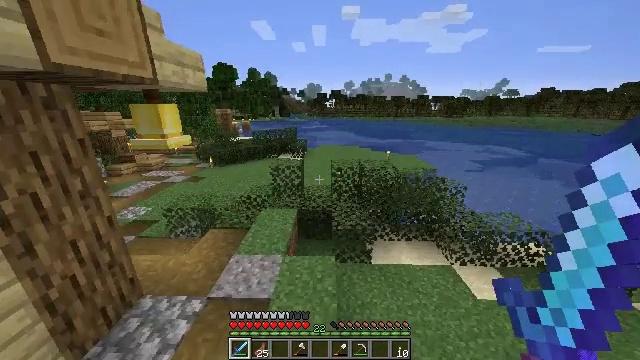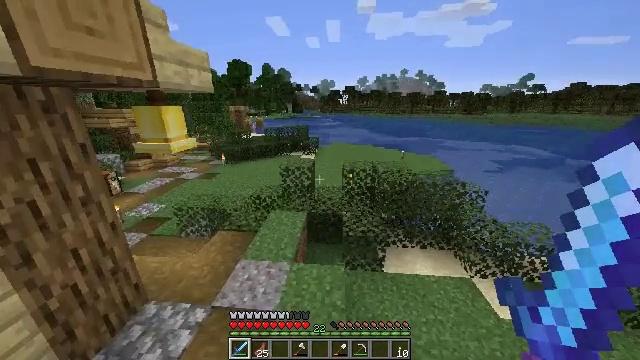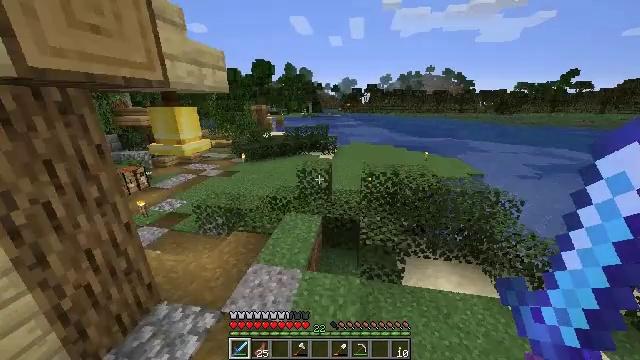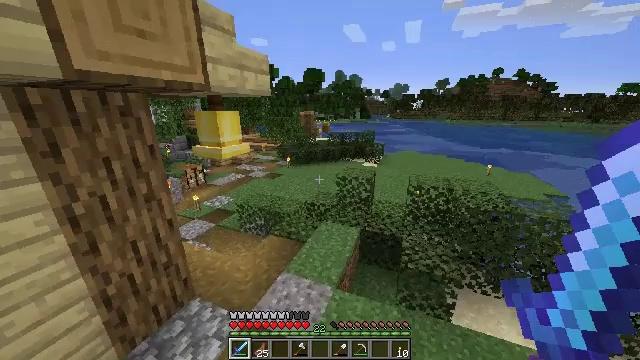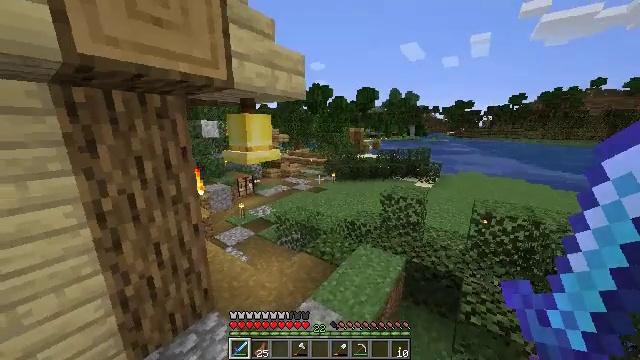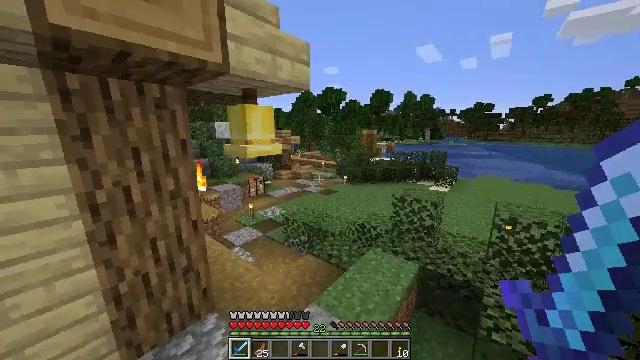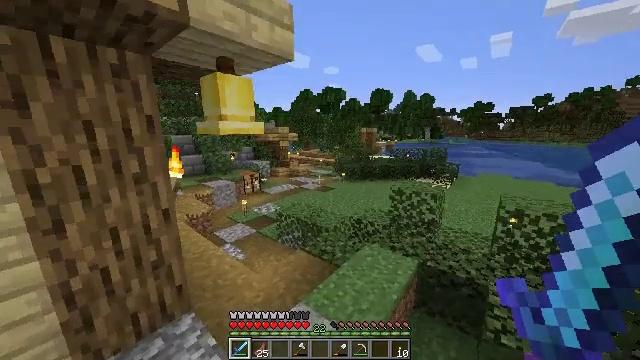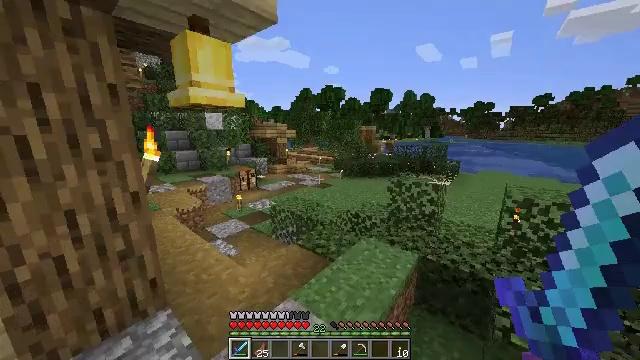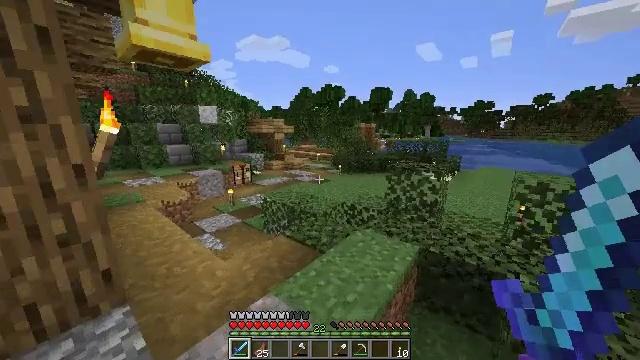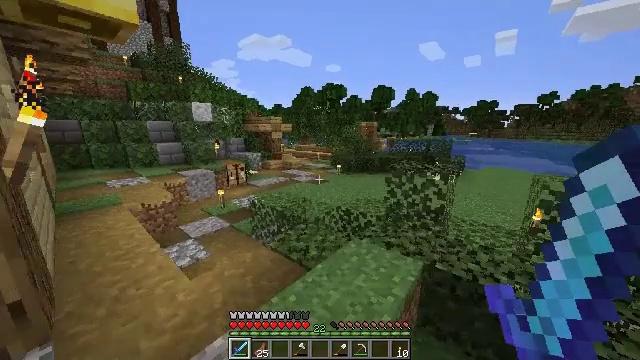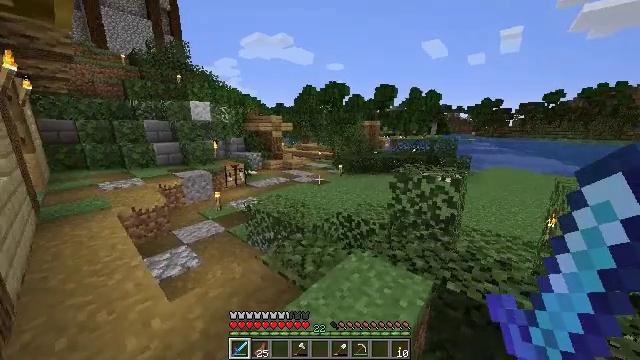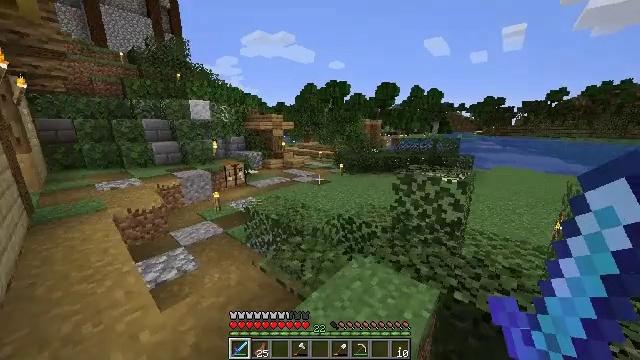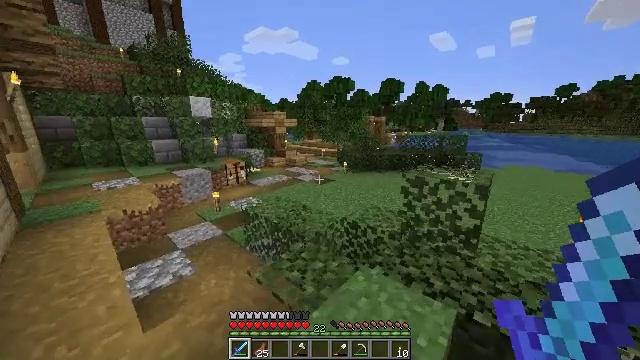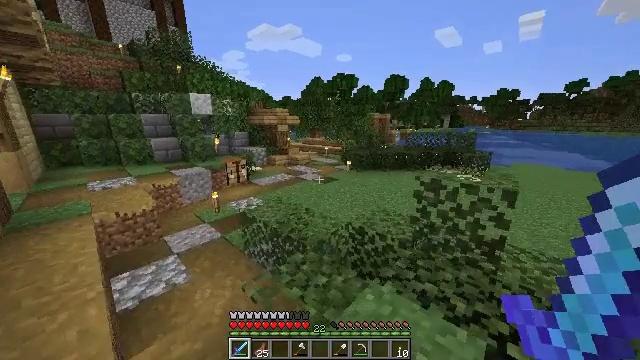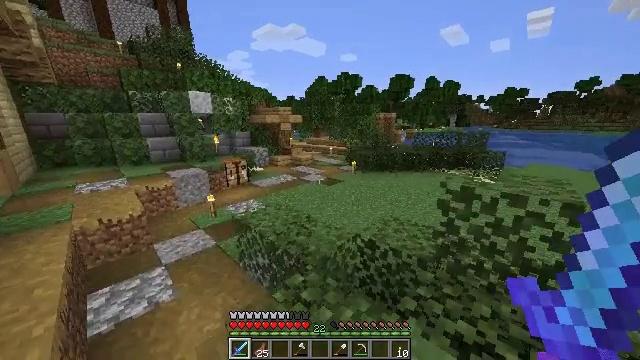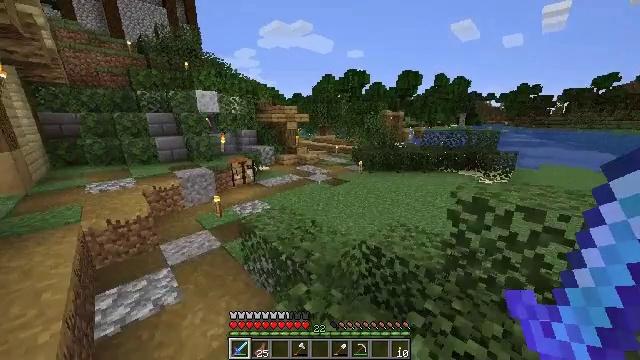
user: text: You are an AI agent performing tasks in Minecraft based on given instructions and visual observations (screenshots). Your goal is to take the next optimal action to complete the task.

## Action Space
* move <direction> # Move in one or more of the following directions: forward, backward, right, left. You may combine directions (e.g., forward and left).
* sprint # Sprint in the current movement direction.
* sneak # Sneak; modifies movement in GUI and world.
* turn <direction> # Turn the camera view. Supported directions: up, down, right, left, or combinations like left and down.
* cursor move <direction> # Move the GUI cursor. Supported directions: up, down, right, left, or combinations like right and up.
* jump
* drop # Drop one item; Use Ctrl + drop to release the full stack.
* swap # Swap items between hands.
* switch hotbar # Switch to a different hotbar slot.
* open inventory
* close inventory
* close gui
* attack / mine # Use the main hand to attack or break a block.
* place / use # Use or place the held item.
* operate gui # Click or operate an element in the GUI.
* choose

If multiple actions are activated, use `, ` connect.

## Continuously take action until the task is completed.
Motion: motion action
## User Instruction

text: Attack the nether wart block to break it.
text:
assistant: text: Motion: move forward, turn left, jump
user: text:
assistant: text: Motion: move forward, turn left
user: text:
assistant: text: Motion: move forward, turn left and up
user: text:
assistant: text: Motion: move forward, turn left and up
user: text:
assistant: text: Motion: move forward, turn left
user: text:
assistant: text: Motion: move forward
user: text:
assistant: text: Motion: move forward
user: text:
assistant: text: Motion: move forward
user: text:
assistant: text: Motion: move forward
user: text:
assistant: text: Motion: move forward
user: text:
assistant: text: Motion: move forward
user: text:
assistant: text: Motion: move forward
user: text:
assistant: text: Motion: move forward
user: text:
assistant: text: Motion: move forward, turn left
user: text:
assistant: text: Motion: move forward, turn left, jump
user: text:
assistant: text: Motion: move forward, jump
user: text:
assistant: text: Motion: move forward, jump
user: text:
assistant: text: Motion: move forward, jump
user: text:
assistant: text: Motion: move forward, jump
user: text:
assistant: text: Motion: move forward
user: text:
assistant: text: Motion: move forward
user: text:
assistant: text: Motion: move forward
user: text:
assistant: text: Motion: move forward
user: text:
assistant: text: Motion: move forward
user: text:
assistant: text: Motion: move forward
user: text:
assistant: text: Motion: move forward
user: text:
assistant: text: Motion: move forward, jump
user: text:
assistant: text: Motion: move forward, jump
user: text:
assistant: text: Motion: move forward, jump
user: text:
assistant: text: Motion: move forward, jump